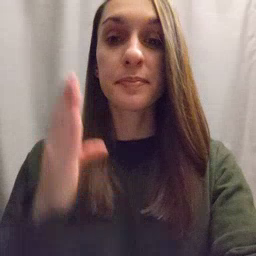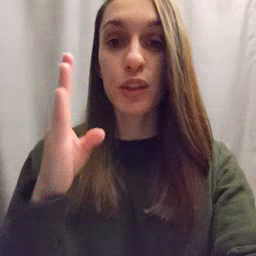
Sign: blue